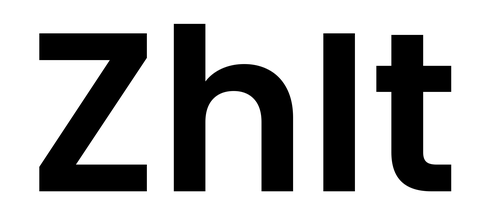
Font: Poppins-SemiBold